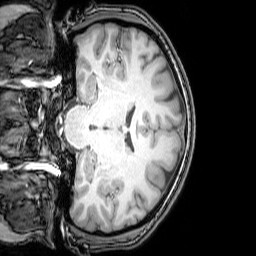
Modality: T1w
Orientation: coronal
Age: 23
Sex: female
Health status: healthy
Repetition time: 0.081 s
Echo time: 0.037 s